Aerial crown-view tile of a tropical tree (Barro Colorado Island, Panama), acquired 20250317:
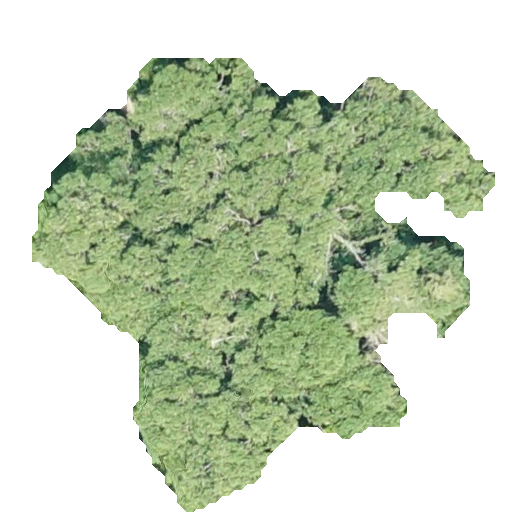
Species: Calophyllum longifolium
GBIF accepted scientific name: Calophyllum longifolium
Crown area: 187.638 m²